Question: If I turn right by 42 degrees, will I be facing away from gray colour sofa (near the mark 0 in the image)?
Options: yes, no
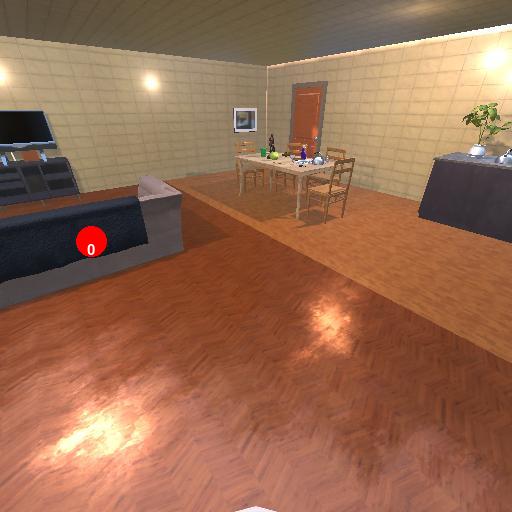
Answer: yes